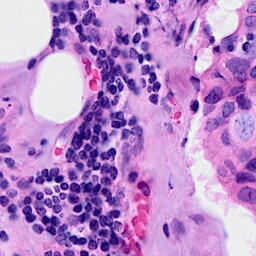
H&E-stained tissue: Breast